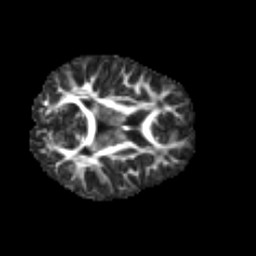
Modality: FA
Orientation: axial
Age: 6
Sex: male
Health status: healthy